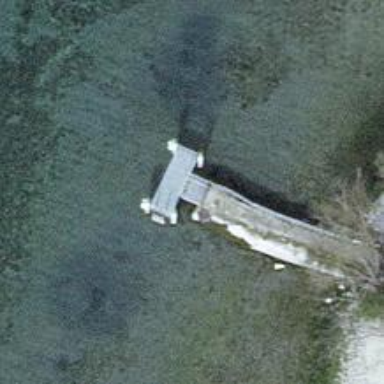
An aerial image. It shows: Man-made pier.